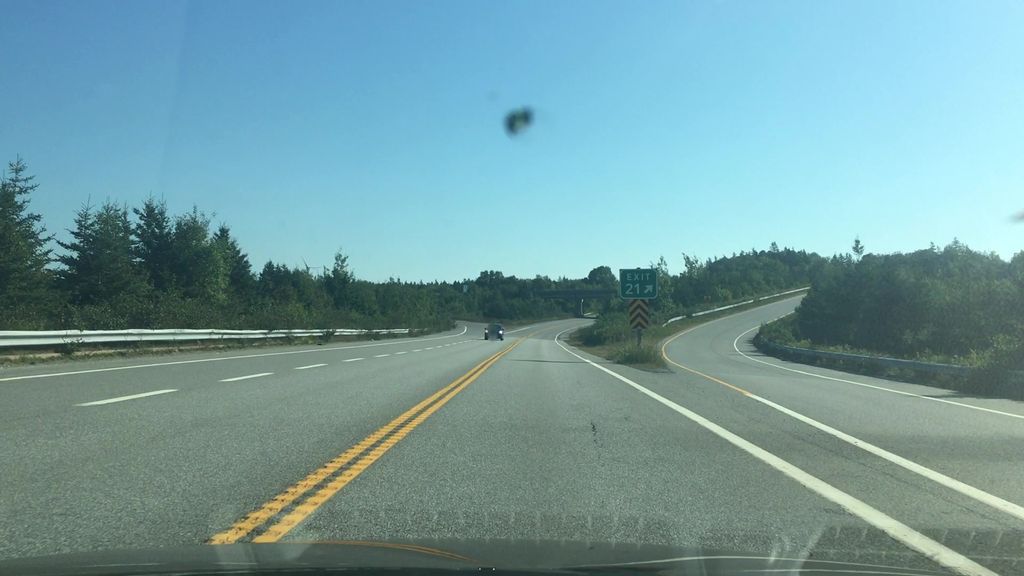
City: halifax